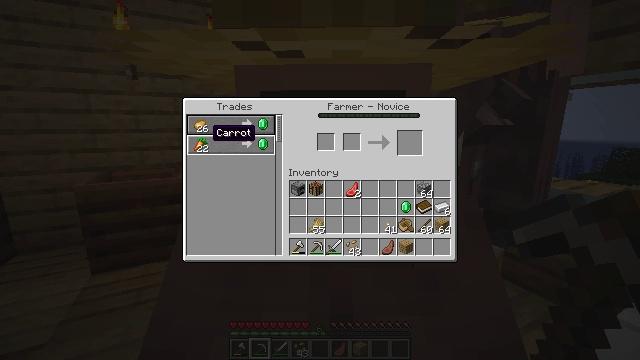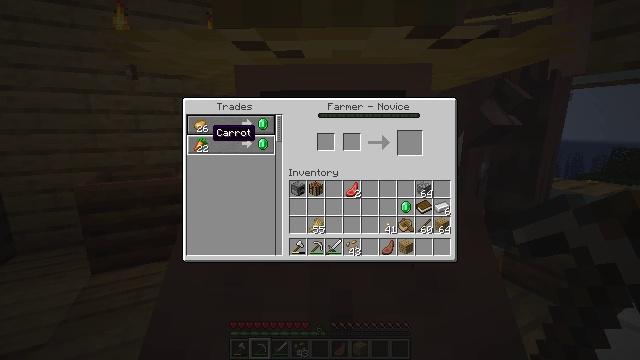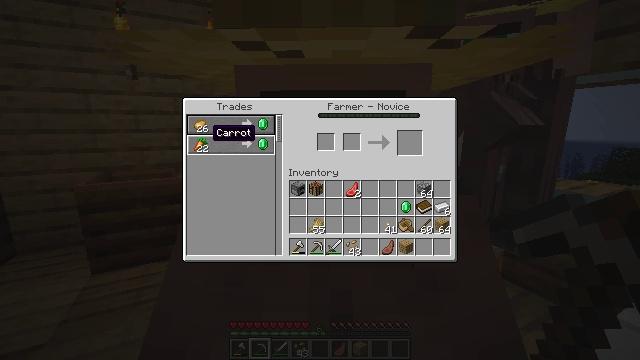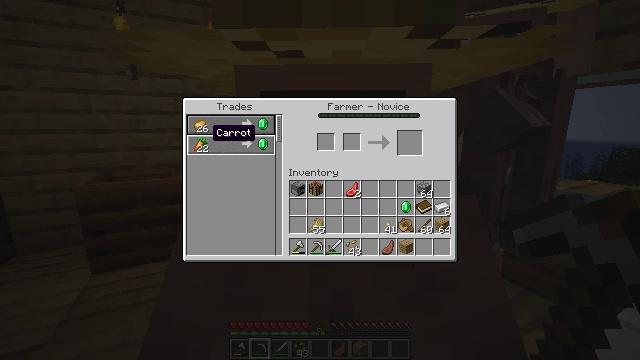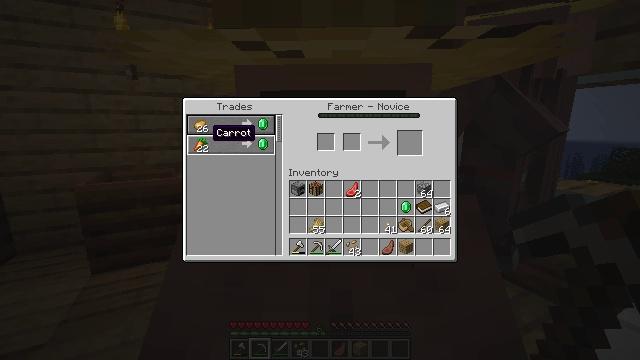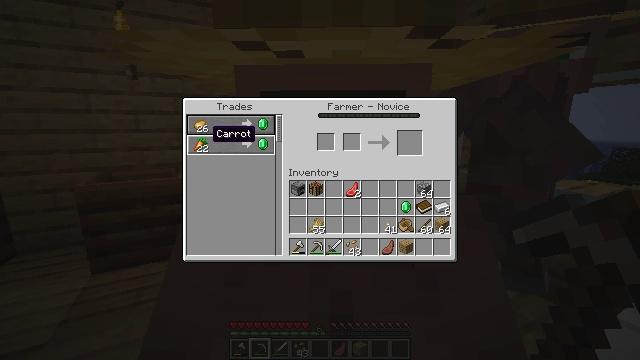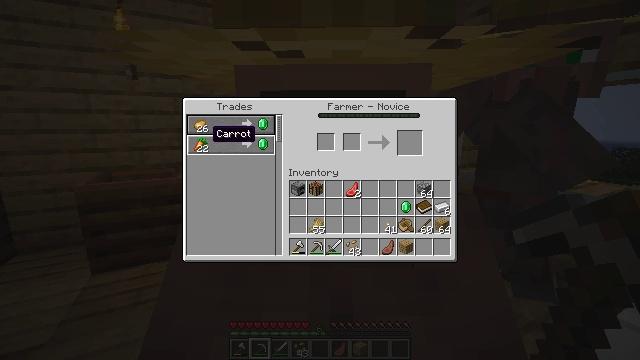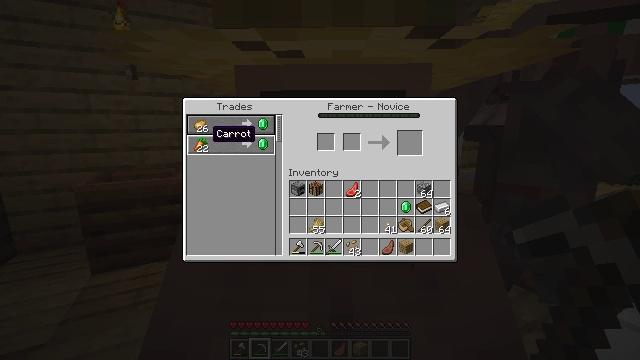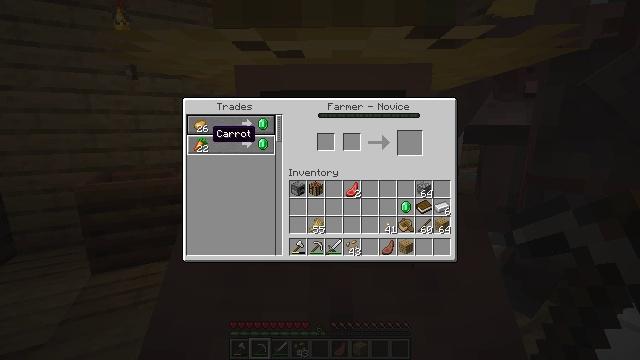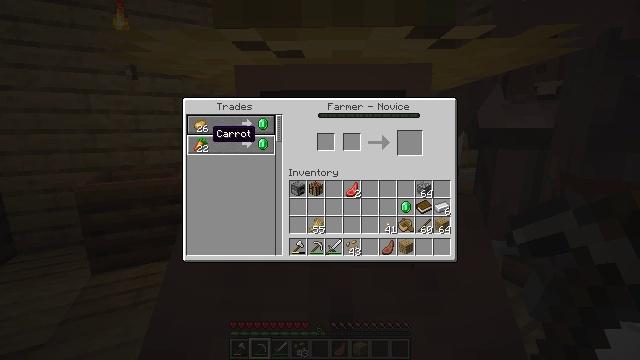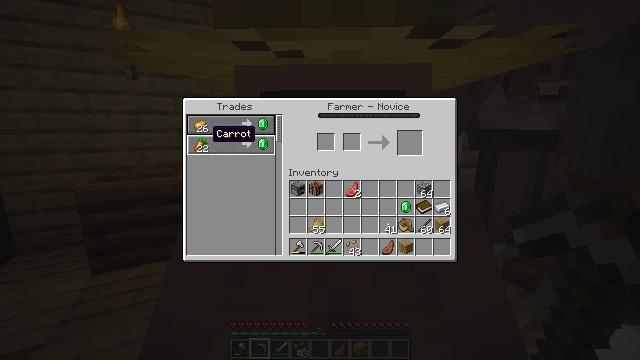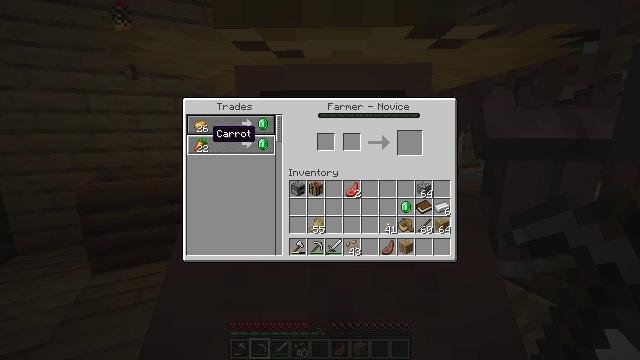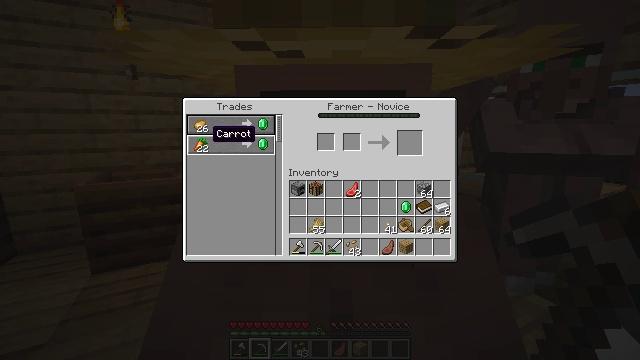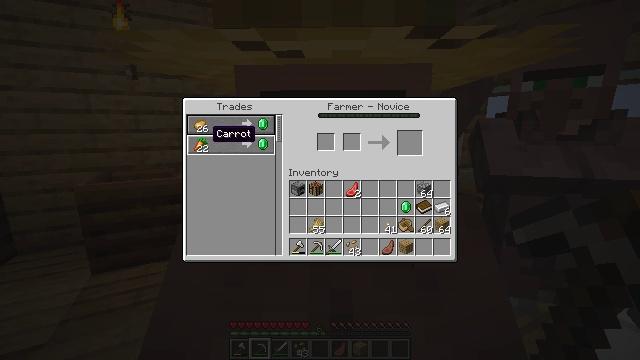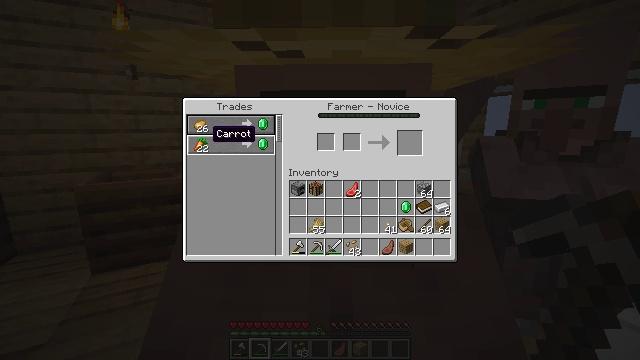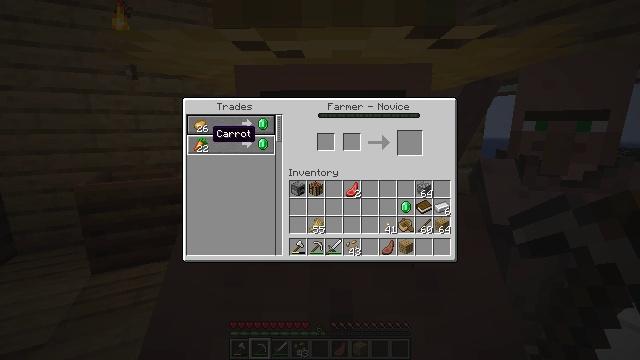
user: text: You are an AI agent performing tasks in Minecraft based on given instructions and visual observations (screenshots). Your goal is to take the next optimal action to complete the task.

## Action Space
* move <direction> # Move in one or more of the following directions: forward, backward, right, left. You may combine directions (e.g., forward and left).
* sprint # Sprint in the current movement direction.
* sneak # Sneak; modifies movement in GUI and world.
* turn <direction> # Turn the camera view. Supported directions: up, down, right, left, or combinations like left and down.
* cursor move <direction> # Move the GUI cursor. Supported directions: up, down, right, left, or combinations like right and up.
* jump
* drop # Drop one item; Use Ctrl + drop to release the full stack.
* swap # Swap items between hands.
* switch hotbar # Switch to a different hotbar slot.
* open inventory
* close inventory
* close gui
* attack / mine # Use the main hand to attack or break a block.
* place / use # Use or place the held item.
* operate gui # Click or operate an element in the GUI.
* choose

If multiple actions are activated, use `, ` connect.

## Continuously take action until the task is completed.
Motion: motion action
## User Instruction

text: Remove a cooked porkchop from the inventory.
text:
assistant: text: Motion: no_op
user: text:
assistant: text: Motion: no_op
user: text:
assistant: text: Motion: no_op
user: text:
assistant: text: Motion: no_op
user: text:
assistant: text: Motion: no_op
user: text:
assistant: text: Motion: no_op
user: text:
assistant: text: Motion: no_op
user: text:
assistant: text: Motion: no_op
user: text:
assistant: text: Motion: no_op
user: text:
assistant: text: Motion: no_op
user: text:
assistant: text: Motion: no_op
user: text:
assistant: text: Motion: no_op
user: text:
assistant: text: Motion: no_op
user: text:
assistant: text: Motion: no_op
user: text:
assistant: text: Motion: no_op
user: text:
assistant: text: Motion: no_op
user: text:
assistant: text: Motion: no_op
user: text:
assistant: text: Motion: no_op
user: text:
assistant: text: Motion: no_op
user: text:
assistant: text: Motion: no_op
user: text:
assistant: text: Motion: no_op
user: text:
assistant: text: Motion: no_op
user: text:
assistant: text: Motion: no_op
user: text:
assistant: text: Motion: no_op
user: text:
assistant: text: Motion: no_op
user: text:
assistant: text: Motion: no_op
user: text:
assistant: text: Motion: no_op
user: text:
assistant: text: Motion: no_op
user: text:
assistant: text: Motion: no_op
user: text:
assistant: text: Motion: no_op